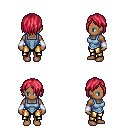
a pixel art fantasy rpg character, female body template, human, dark skin, blue vest, gold greaves, ruby red bangs hairstyle, white cloth bracers, four views (front, back, left, right), 2x2 character sprite sheet, small pixel art, hard edges, no anti-aliasing